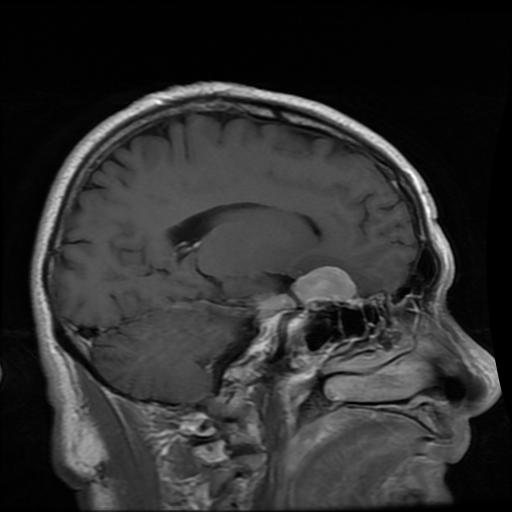
Label: meningioma